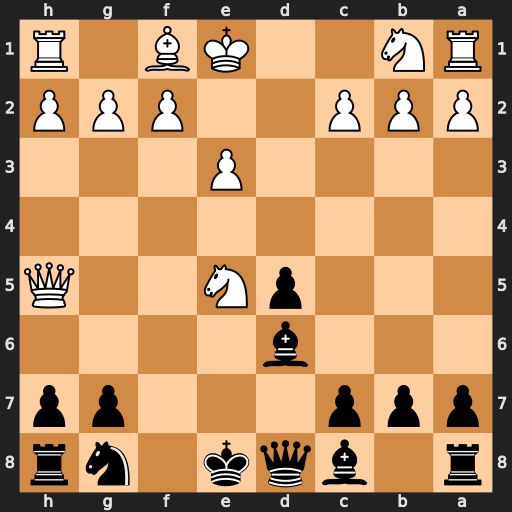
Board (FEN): r1bqk1nr/ppp3pp/3b4/3pN2Q/8/4P3/PPP2PPP/RN2KB1R
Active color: b
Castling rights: KQkq
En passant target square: -
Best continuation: g6 Nxg6 Nf6 Qh6 Rg8